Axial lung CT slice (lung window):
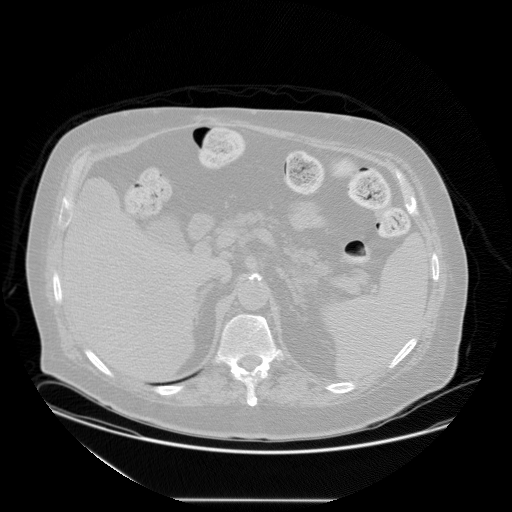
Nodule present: no